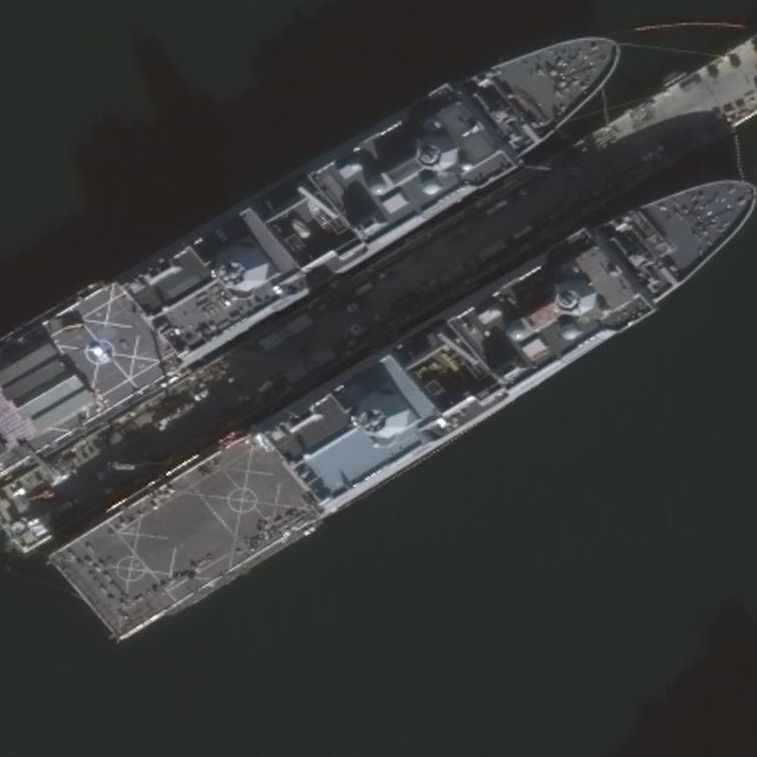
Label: combat